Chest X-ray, PA view. Patient: 73 years old, sex M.
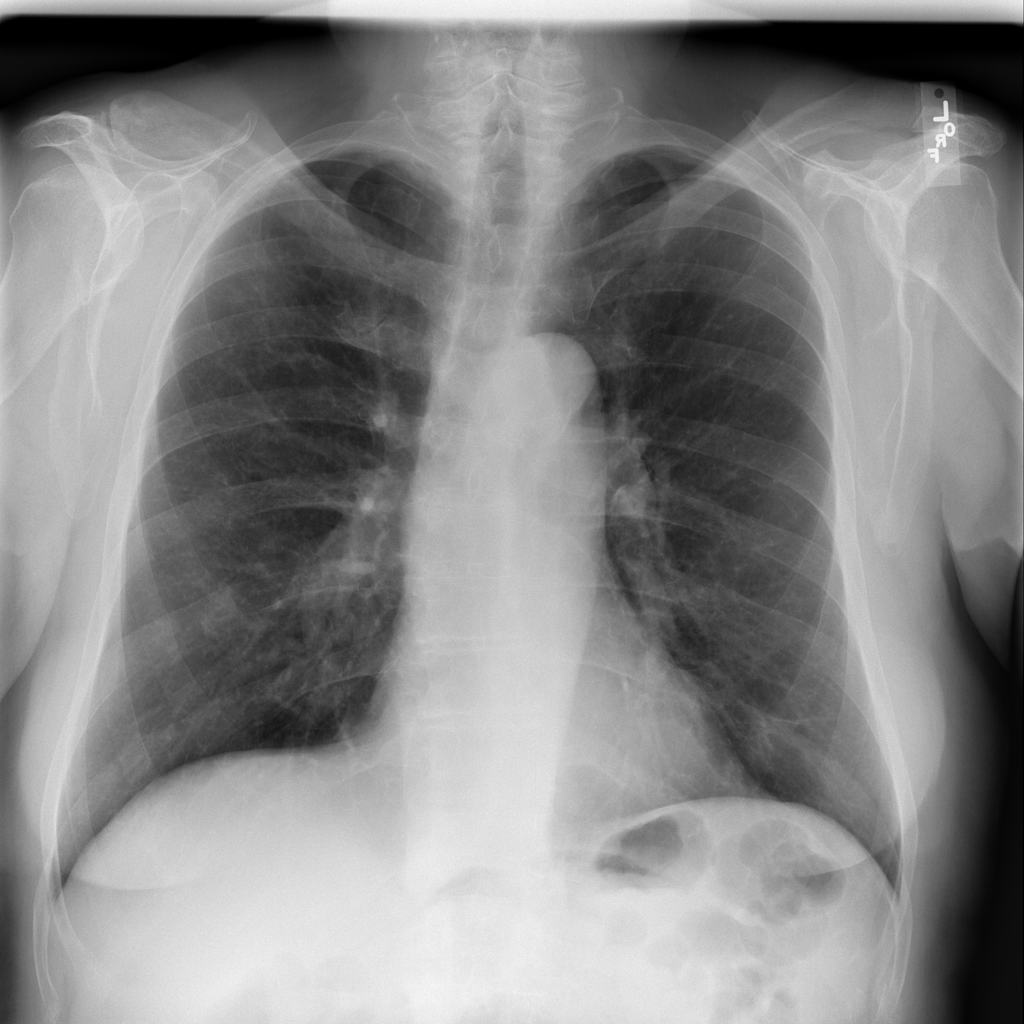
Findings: No Finding